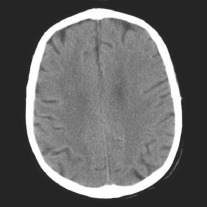
Label: notumor